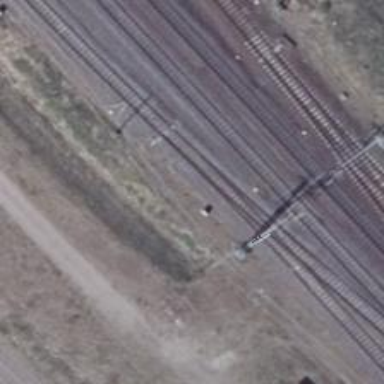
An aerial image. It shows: Rail siding with electrified contact lines.